Question:
My directory Structure is shown above. I am trying to build a Framework with Symfony Components. but one problem, when I hit a route that I defined, it doesn't give me back the response.
Here is my index.php
'''
<?php
$loader = require 'vendor/autoload.php';
$loader->register();
use Symfony\Component\HttpFoundation\Request;
use Symfony\Component\HttpFoundation\Response;
require 'lib/Framework/Core.php';
$request = Request::createFromGlobals();
// Our Framework is now handling itself the request
$app = new Framework\Core();
$app->map('/', function () {
return new Response('This is the home page');
});
$app->map('/about', function () {
return new Response('This is the about page');
});
$response = $app->handle($request);
'''
and my Core.php looks like this
'''
<?php namespace Framework;
use Symfony\Component\HttpFoundation\Request;
use Symfony\Component\HttpFoundation\Response;
use Symfony\Component\HttpKernel\HttpKernelInterface as HttpKernelInterface;
class Core implements HttpKernelInterface
{
protected $routes = array();
public function handle(Request $request, $type = HttpKernelInterface::MASTER_REQUEST, $catch = true)
{
$path = $request->getPathInfo();
// Does this URL match a route?
if (array_key_exists($path, $this->routes)) {
// execute the callback
$controller = $this->routes[$path];
$response = $controller();
} else {
// no route matched, this is a not found.
$response = new Response('Not found!', Response::HTTP_NOT_FOUND);
}
return $response;
}
// Associates an URL with a callback function
public function map($path, $controller) {
$this->routes[$path] = $controller;
}
}
'''
Does anyone know what the bug is? What did I screw up?
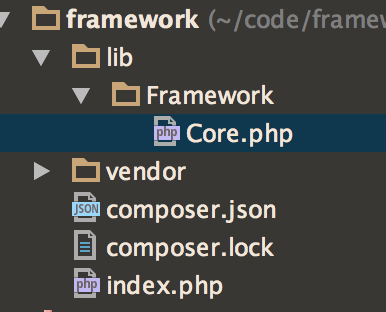
Answer: As I mentioned in the comments, you're just missing the last little detail (->send()) where you tell the Response object to send the headers and echo the content. So:
'''
$response = $app->handle($request);
$response->send();
'''
And I think that should do it!
Cheers!